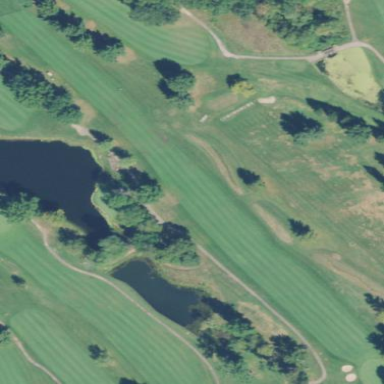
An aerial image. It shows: Grassy area designated as golf fairway.